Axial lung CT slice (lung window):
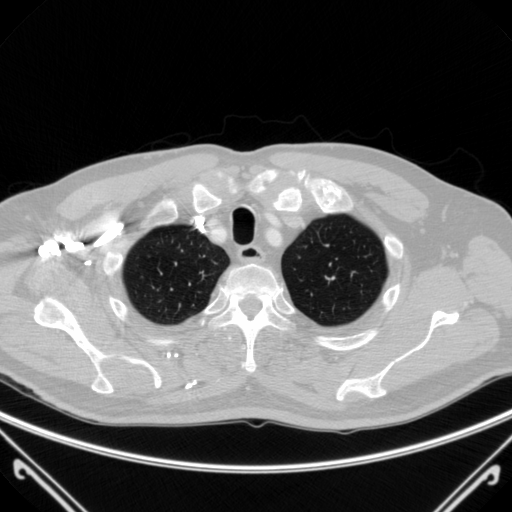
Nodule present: no